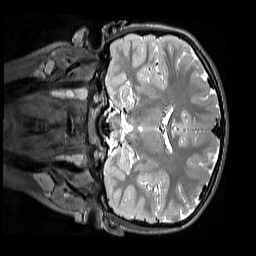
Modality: T2w
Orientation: coronal
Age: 10
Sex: male
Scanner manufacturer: siemens
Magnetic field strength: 3 T
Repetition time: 3.2 s
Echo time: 0.408 s